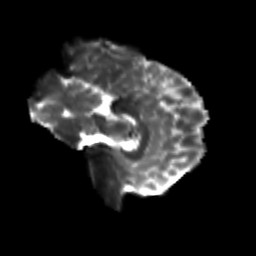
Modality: T2w
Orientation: sagittal
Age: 25
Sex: female
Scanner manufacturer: siemens
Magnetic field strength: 3 T
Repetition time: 3.5 s
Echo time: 0.113 s